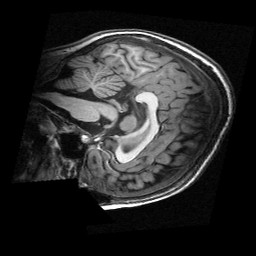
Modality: T1w
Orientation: sagittal
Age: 10
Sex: female
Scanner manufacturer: siemens
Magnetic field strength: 3 T
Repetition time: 2.3 s
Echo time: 0.00336 s